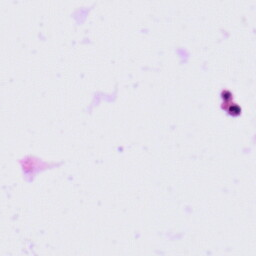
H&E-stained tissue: Tonsil